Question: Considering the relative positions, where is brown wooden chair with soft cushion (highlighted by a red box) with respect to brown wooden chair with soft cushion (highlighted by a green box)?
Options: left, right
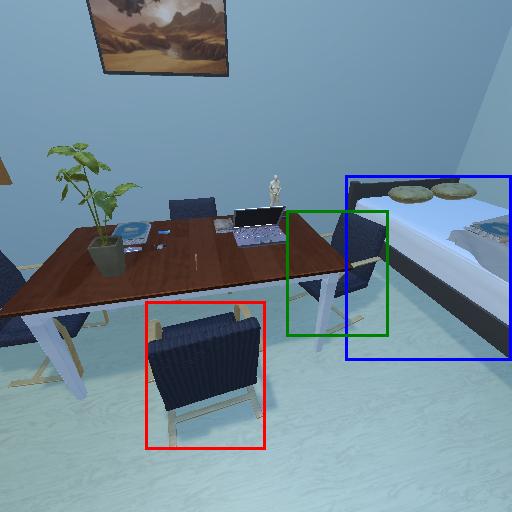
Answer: left